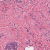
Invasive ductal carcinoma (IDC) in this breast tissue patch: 1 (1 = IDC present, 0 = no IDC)